Question: I'm trying to build a RPN Calculator

The keyboard shrinks and stretches quite well, so I would like to add stack rows to the view (blue selection)
'''
3: 0
2: 0
1: 0
'''
Until there is no more room on the screen/view.
The xml for the first row, and its container is.
'''
<LinearLayout
android:id="@+id/stackLayout"
android:layout_width="fill_parent"
android:layout_height="0dp"
android:layout_gravity="bottom|fill_vertical"
android:layout_weight="1"
android:gravity="bottom"
android:orientation="vertical" >
<!-- Stack row -->
<LinearLayout
android:id="@+id/stackRow"
android:layout_width="fill_parent"
android:layout_height="wrap_content"
android:gravity="bottom"
>
<!-- Row index -->
<TextView
android:layout_width="wrap_content"
android:layout_height="wrap_content"
android:text="1:"
style="@style/text_style" />
<!-- Value -->
<TextView
android:layout_width="fill_parent"
android:layout_height="wrap_content"
android:gravity="center_vertical|right"
android:singleLine="true"
android:text="0"
style="@style/text_style" />
</LinearLayout>
</LinearLayout>
'''
My failed attempt at trying to add elements is in the activitys onCreate
'''
// Setup table rows for value stack
LinearLayout stackView = (LinearLayout) findViewById(R.id.stackLayout);
int heightPx = stackView.getHeight();
LinearLayout stackRow = (LinearLayout) findViewById(R.id.stackRow);
int rowHeightPx = stackRow.getHeight();
// Space for additional rows
int heightLeftPx = heightPx - rowHeightPx;
//stackView.removeView(stackRow);
// Add rows to fit
int count = 0;
while (heightLeftPx > rowHeightPx) {
count++;
// add new LinearLayout row
heightLeftPx-= rowHeightPx;
}
'''
The stackView keeps reporting its height as 0. As does the row.
Where am I going wrong?
I have tried moving this to onStart, onResume and onPostResume with the same result.
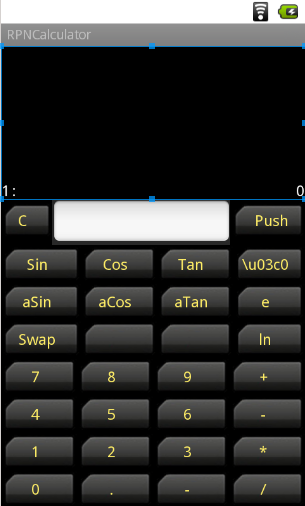
Answer: I needed to add to my Activity onCreate:
'''
new AnInnerSillyWaitToCompleteLayoutClass().execute((Void[]) null);
'''
Then in my Activity I had an:
'''
class AnInnerSillyWaitToCompleteLayoutClass extends AsyncTask<Void, Void, Void>
protected Void doInBackground(Void... voids) {
sleep a little while
protected void onPostExecute(Void result) {
Here the layout is complete and the dynamic
dimensions can be calculated.
'''
Edit: The proper way is to listen for layout changes, and implement these action after the layout is complete.